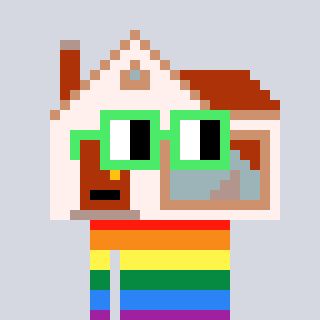
a pixel art character with square light green glasses, a house-shaped head and a darkbrown-colored body on a cool background